Question: I have written a small J2EE web application in Eclipse IDE using WTP tools and Apache Tomcat7, running on Ubuntu 14.04, and then exported it as a .war file.
The application has a servlet that its sole purpose is to upload a picture from the client computer to the server, display it to the client, and then save the picture's url on a mysql data-table, for a later use.
When I startup tomcat7 and go to 'http://localhost:8080/MyProject' in my browser to test the application, everything works perfectly fine.
The problem starts on Windows...
I wanted to test my application on Windows, so I switched to Windows, installed all the necessary programs (Apache Tomcat7, MySql...) and launched the app.
It worked on windows too, but(!), when the user upload a picture to the server, it will not display it correctly (instead all you see is the image you get from a broken url).
I then connected to MySql, to find out what url was saved in the MySql server, and found out that the file separator is missing.
Instead of: 'userImages/userName/name_of_pic.jpg', the mysql table holds 'userImagesuserNamename_of_pic.jpg'...
Why is this happening? should I hard code the path like this?
'''
File f=new File(userImages+"/"+userName+"/"+pictureFileName);
'''
Because right now it is written like this:
'''
File f=new File(userImages+File.separator+userName+File.separator+pictureFileName);
'''
But it seems like it is ignored when it runs on Windows...
OK, I hard coded the path, and used the slash instead, and apperently, I was wrong...
It is still not working, and ignores the separator, so 'File.separator' is not the reason for the problem!
so my next best guess is the warning message I get when logging in to mysql through the cmd (command line):

Notice the warning: "mysql: unknown OS charachter set 'cp862'"...
Could that be the reason?
Here's the code for saving the path:
'''
public boolean setUserPicture(String firstName, String path, FileItemStream item) {
File userPicturesFolder=new File(path+File.separator+firstName);
if (!userPicturesFolder.exists()) {
userPicturesFolder.mkdir();
}
File savedPicture=new File(userPicturesFolder.getAbsolutePath()+File.separator+item.getName());
try {
FileOutputStream fos=new FileOutputStream(savedPicture);
InputStream is=item.openStream();
int bytesRead=0;
byte[] b=new byte[1024*10];
while ((bytesRead=is.read(b))!=-1) {
fos.write(b, 0, bytesRead);
}
fos.flush();
fos.close();
} catch (IOException e) {
e.printStackTrace();
return false;
}
dataBase.editPicture(firstName,IUsers.imagesFolder+File.separator+firstName+File.separator+item.getName());
return true;
}
'''
and this is the code for he editPicture() function:
'''
public void editPicture(String firstName, String filePath) {
String command="UPDATE users "
+ "SET user_picture='"+filePath+"' "
+ "WHERE first_name='"+firstName+"';";
try {
Statement statement=connection.createStatement();
statement.executeUpdate(command);
} catch (SQLException e) {
System.out.println("Error executing update: "+e.getMessage());
e.printStackTrace();
}
}
'''
As I mentioned above, this code works in Ubuntu, after exporting it to .war file, but not in Windows...
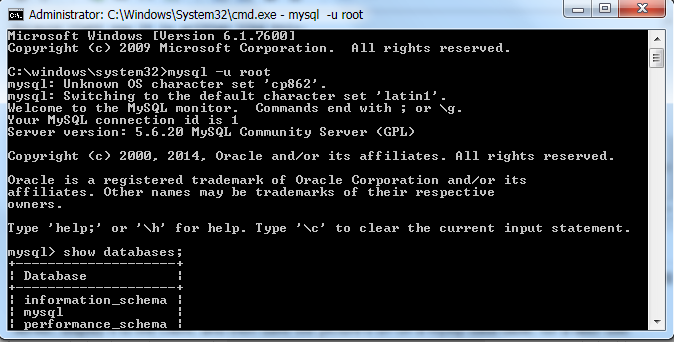
Answer: The problem is when you do like this
'''
String name = "abc"+ File.separator+"ABC";
'''
It shall give you 'abc\ABC'. If you insert this line in mysql it will store as 'abcABC' using Statement
So you cannot insert backslash in mysql db. You need to escape your backslash try using double backslash '\' or forwardslash '/'.
But I think the your 'File f=new File(userImages+"/"+userName+"/"+pictureFileName);' should work fine
Or simply use 'PreparedStatement' to solve the problem moreover 'PreparedStatement' can avoid sql-injection too. So it is like add-on advantage